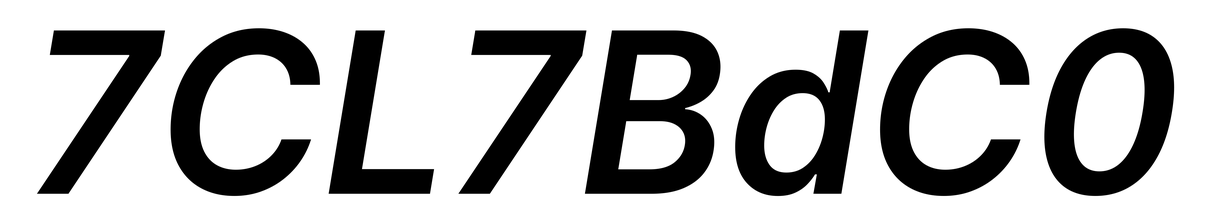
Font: Inter-Italic_SemiBold_Italic